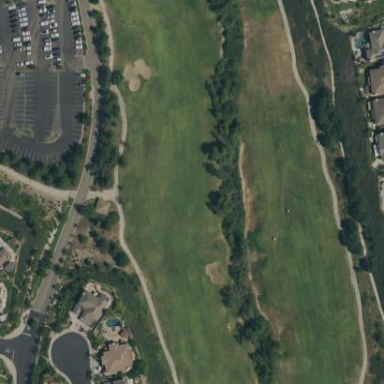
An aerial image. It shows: Scenic golf fairway.